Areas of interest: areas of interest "Park and greenspace"
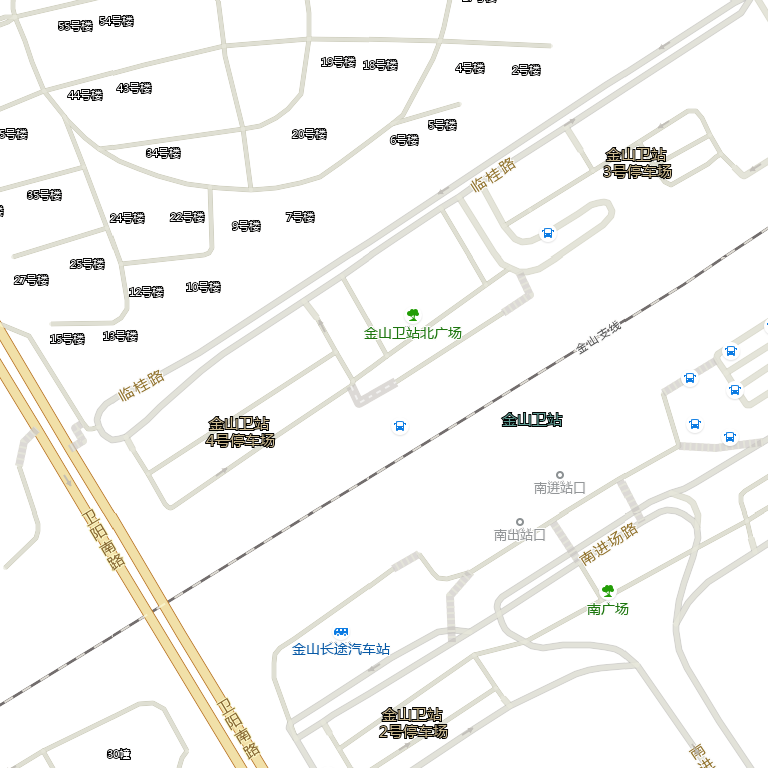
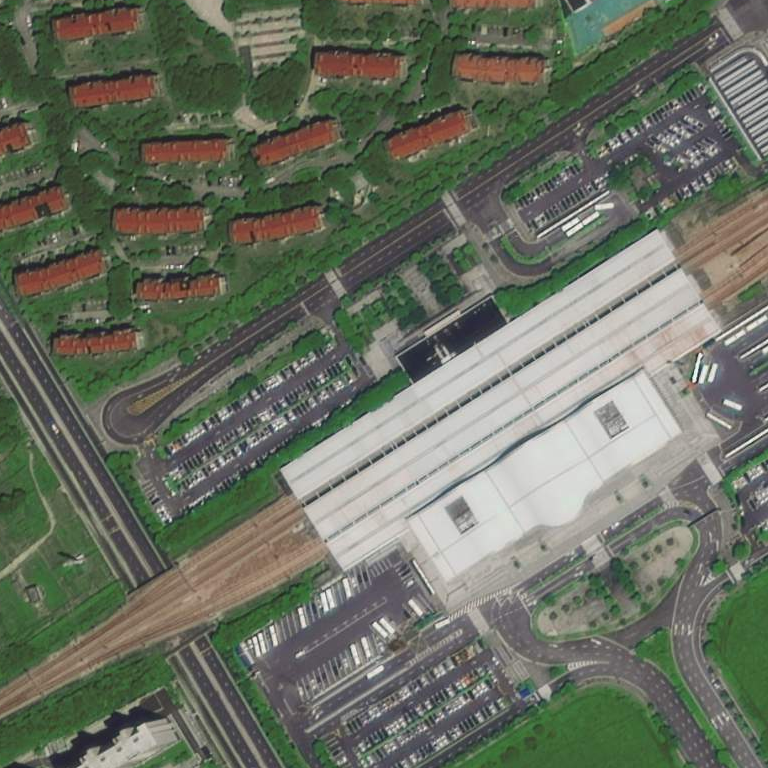